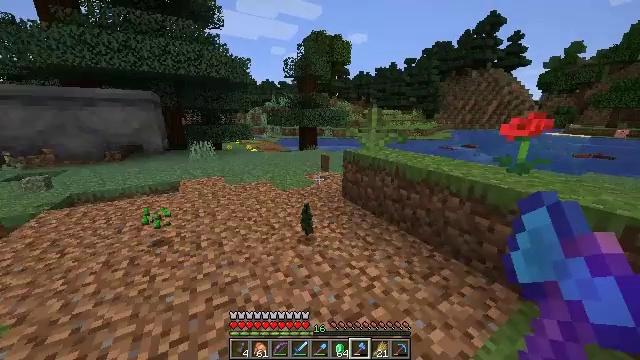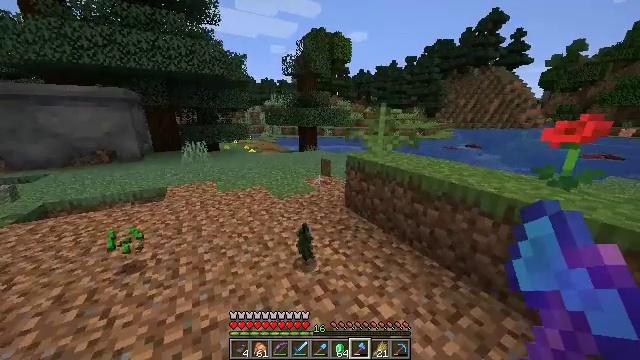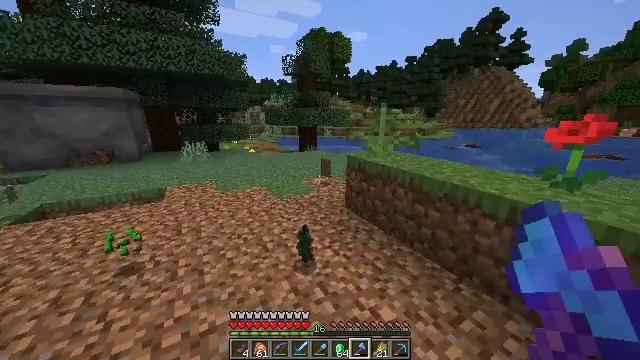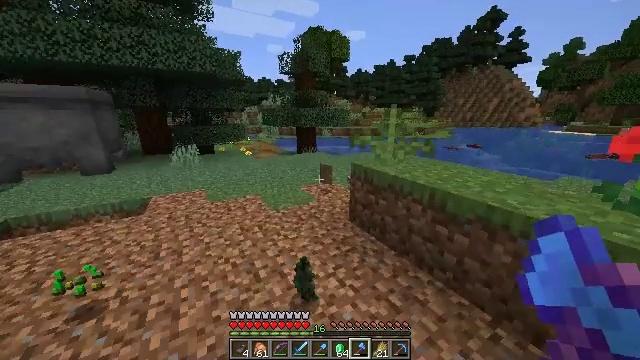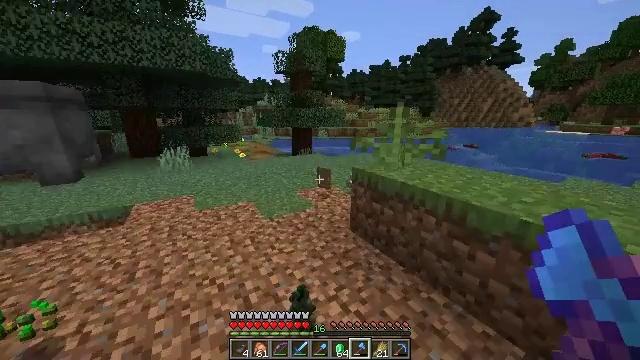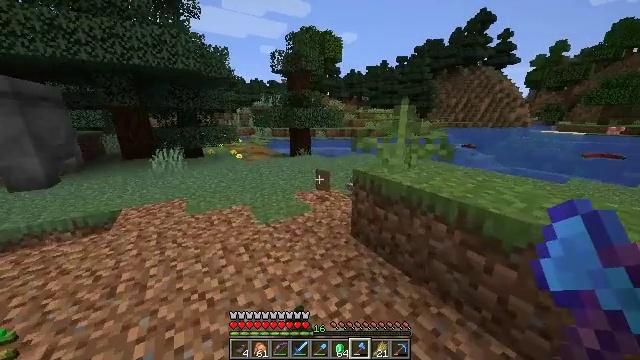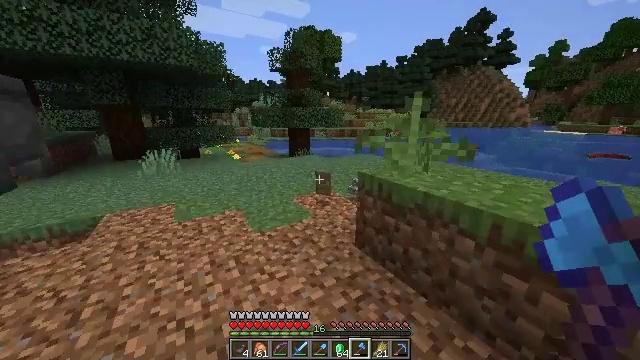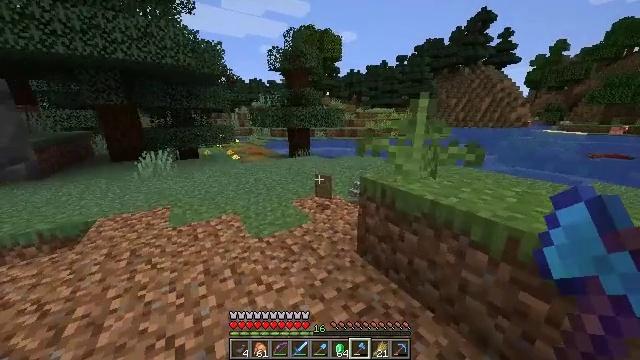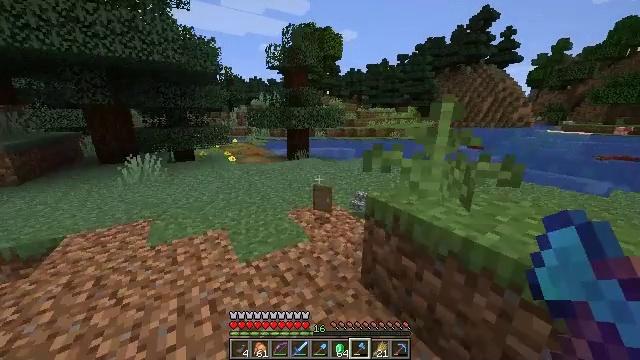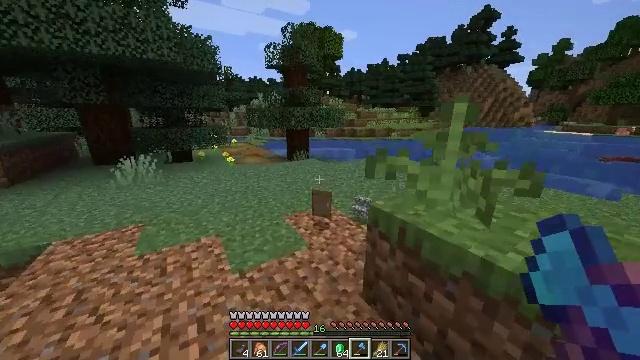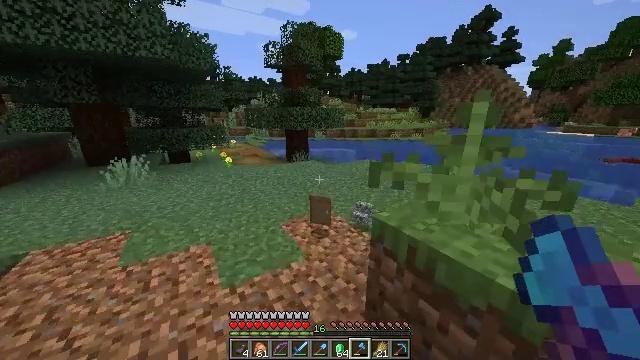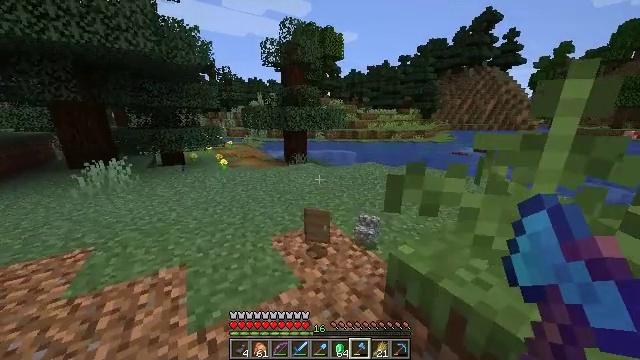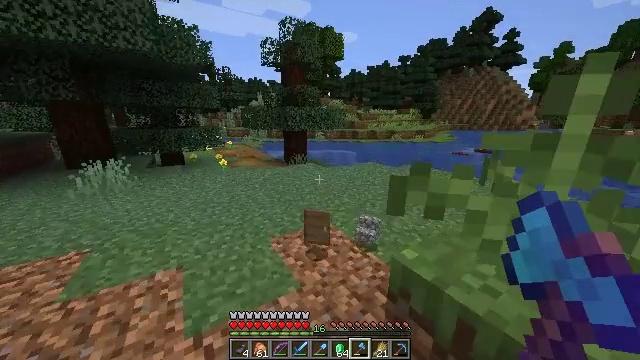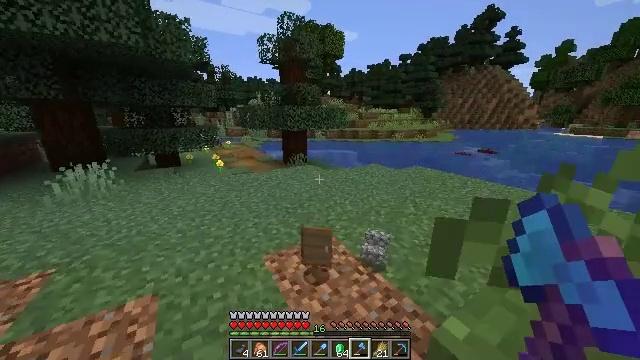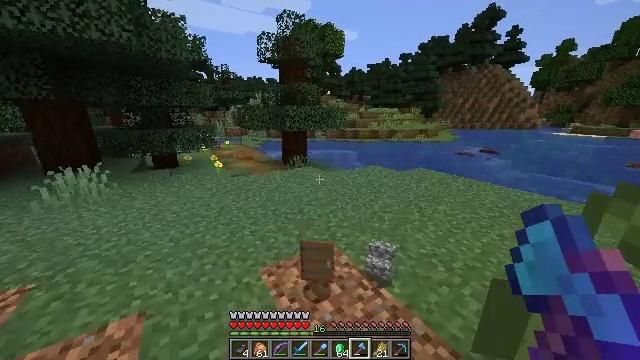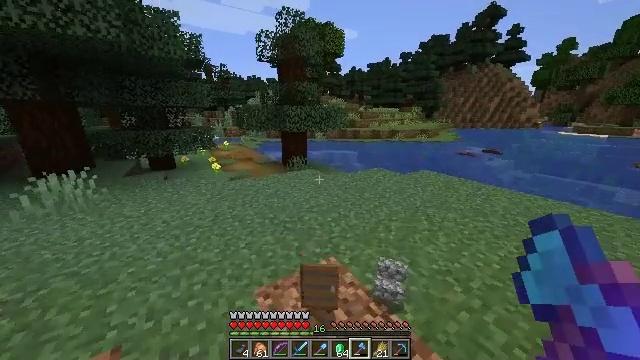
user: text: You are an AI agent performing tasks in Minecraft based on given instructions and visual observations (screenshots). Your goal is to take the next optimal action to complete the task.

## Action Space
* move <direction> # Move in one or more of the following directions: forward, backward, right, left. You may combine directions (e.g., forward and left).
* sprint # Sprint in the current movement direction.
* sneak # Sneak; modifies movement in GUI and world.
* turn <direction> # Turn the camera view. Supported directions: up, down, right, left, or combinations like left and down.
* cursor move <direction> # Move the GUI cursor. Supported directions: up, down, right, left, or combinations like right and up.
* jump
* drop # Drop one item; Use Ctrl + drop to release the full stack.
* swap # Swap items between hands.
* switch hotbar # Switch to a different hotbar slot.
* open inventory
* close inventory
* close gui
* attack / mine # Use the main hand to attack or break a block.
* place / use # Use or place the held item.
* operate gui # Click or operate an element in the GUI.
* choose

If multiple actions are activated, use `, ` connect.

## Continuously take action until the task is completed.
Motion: motion action
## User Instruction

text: Attack the cauldron to retrieve it.
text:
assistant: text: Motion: move forward, sprint
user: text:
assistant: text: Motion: move forward, sprint
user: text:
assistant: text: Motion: move forward, sprint
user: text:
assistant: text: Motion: move forward, turn right
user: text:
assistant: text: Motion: move forward
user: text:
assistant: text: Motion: move forward
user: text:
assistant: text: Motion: move forward, sprint
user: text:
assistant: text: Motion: move forward, sprint
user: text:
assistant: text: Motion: move forward, sprint
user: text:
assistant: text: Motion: move forward
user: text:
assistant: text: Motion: move forward
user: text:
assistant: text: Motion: move forward
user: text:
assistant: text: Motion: move forward
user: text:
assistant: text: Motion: move forward
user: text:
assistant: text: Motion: move forward
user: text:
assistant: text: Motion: move forward
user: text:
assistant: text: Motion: move forward, turn right and down
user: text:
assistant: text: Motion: move forward, turn right and down
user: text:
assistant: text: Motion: move forward, turn right and down
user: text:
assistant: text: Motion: move forward, turn right
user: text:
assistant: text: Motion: move forward
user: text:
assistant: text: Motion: move forward
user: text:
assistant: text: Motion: move forward, sprint, turn left
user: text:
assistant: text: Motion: move forward, sprint, turn left and up
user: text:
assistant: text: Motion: move forward, sprint, turn left
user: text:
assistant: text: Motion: move forward, turn left and up
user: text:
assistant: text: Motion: move forward, turn left and up
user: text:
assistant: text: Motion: turn left and up
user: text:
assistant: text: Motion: turn left and up
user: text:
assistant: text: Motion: turn left